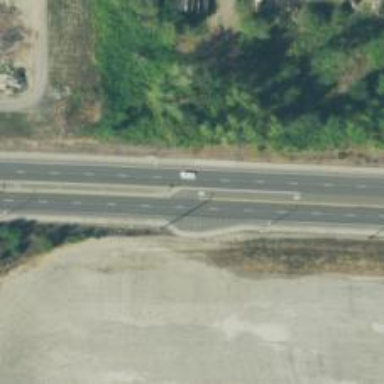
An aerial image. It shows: Secondary link road.